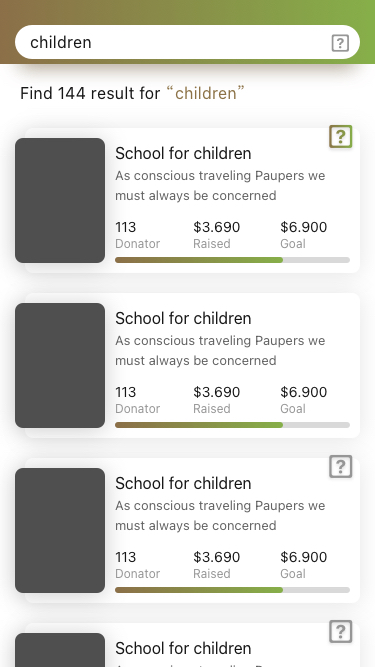
Text in this UI design:
children

Find 144 result for “children”

School for children
As conscious traveling Paupers we must always be concerned
113
$3.690
$6.900
Donator
Raised
Goal
School for children
As conscious traveling Paupers we must always be concerned
113
$3.690
$6.900
Donator
Raised
Goal

School for children
As conscious traveling Paupers we must always be concerned
113
$3.690
$6.900
Donator
Raised
Goal

School for children
As conscious traveling Paupers we must always be concerned